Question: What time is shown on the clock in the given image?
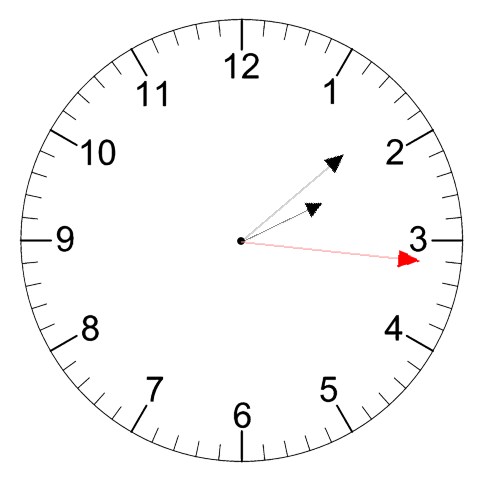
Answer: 02:08:16